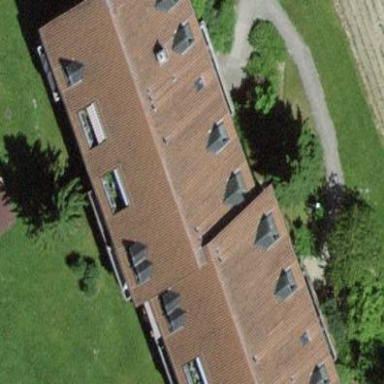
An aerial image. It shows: Gabled-roof building with apartments. The roof is covered with roof tiles.